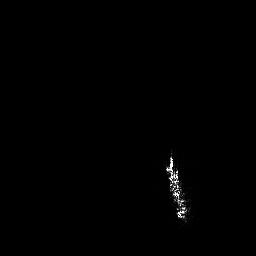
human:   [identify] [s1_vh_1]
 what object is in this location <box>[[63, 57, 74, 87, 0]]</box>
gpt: <ref>1 large ship at the bottom</ref>